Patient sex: M
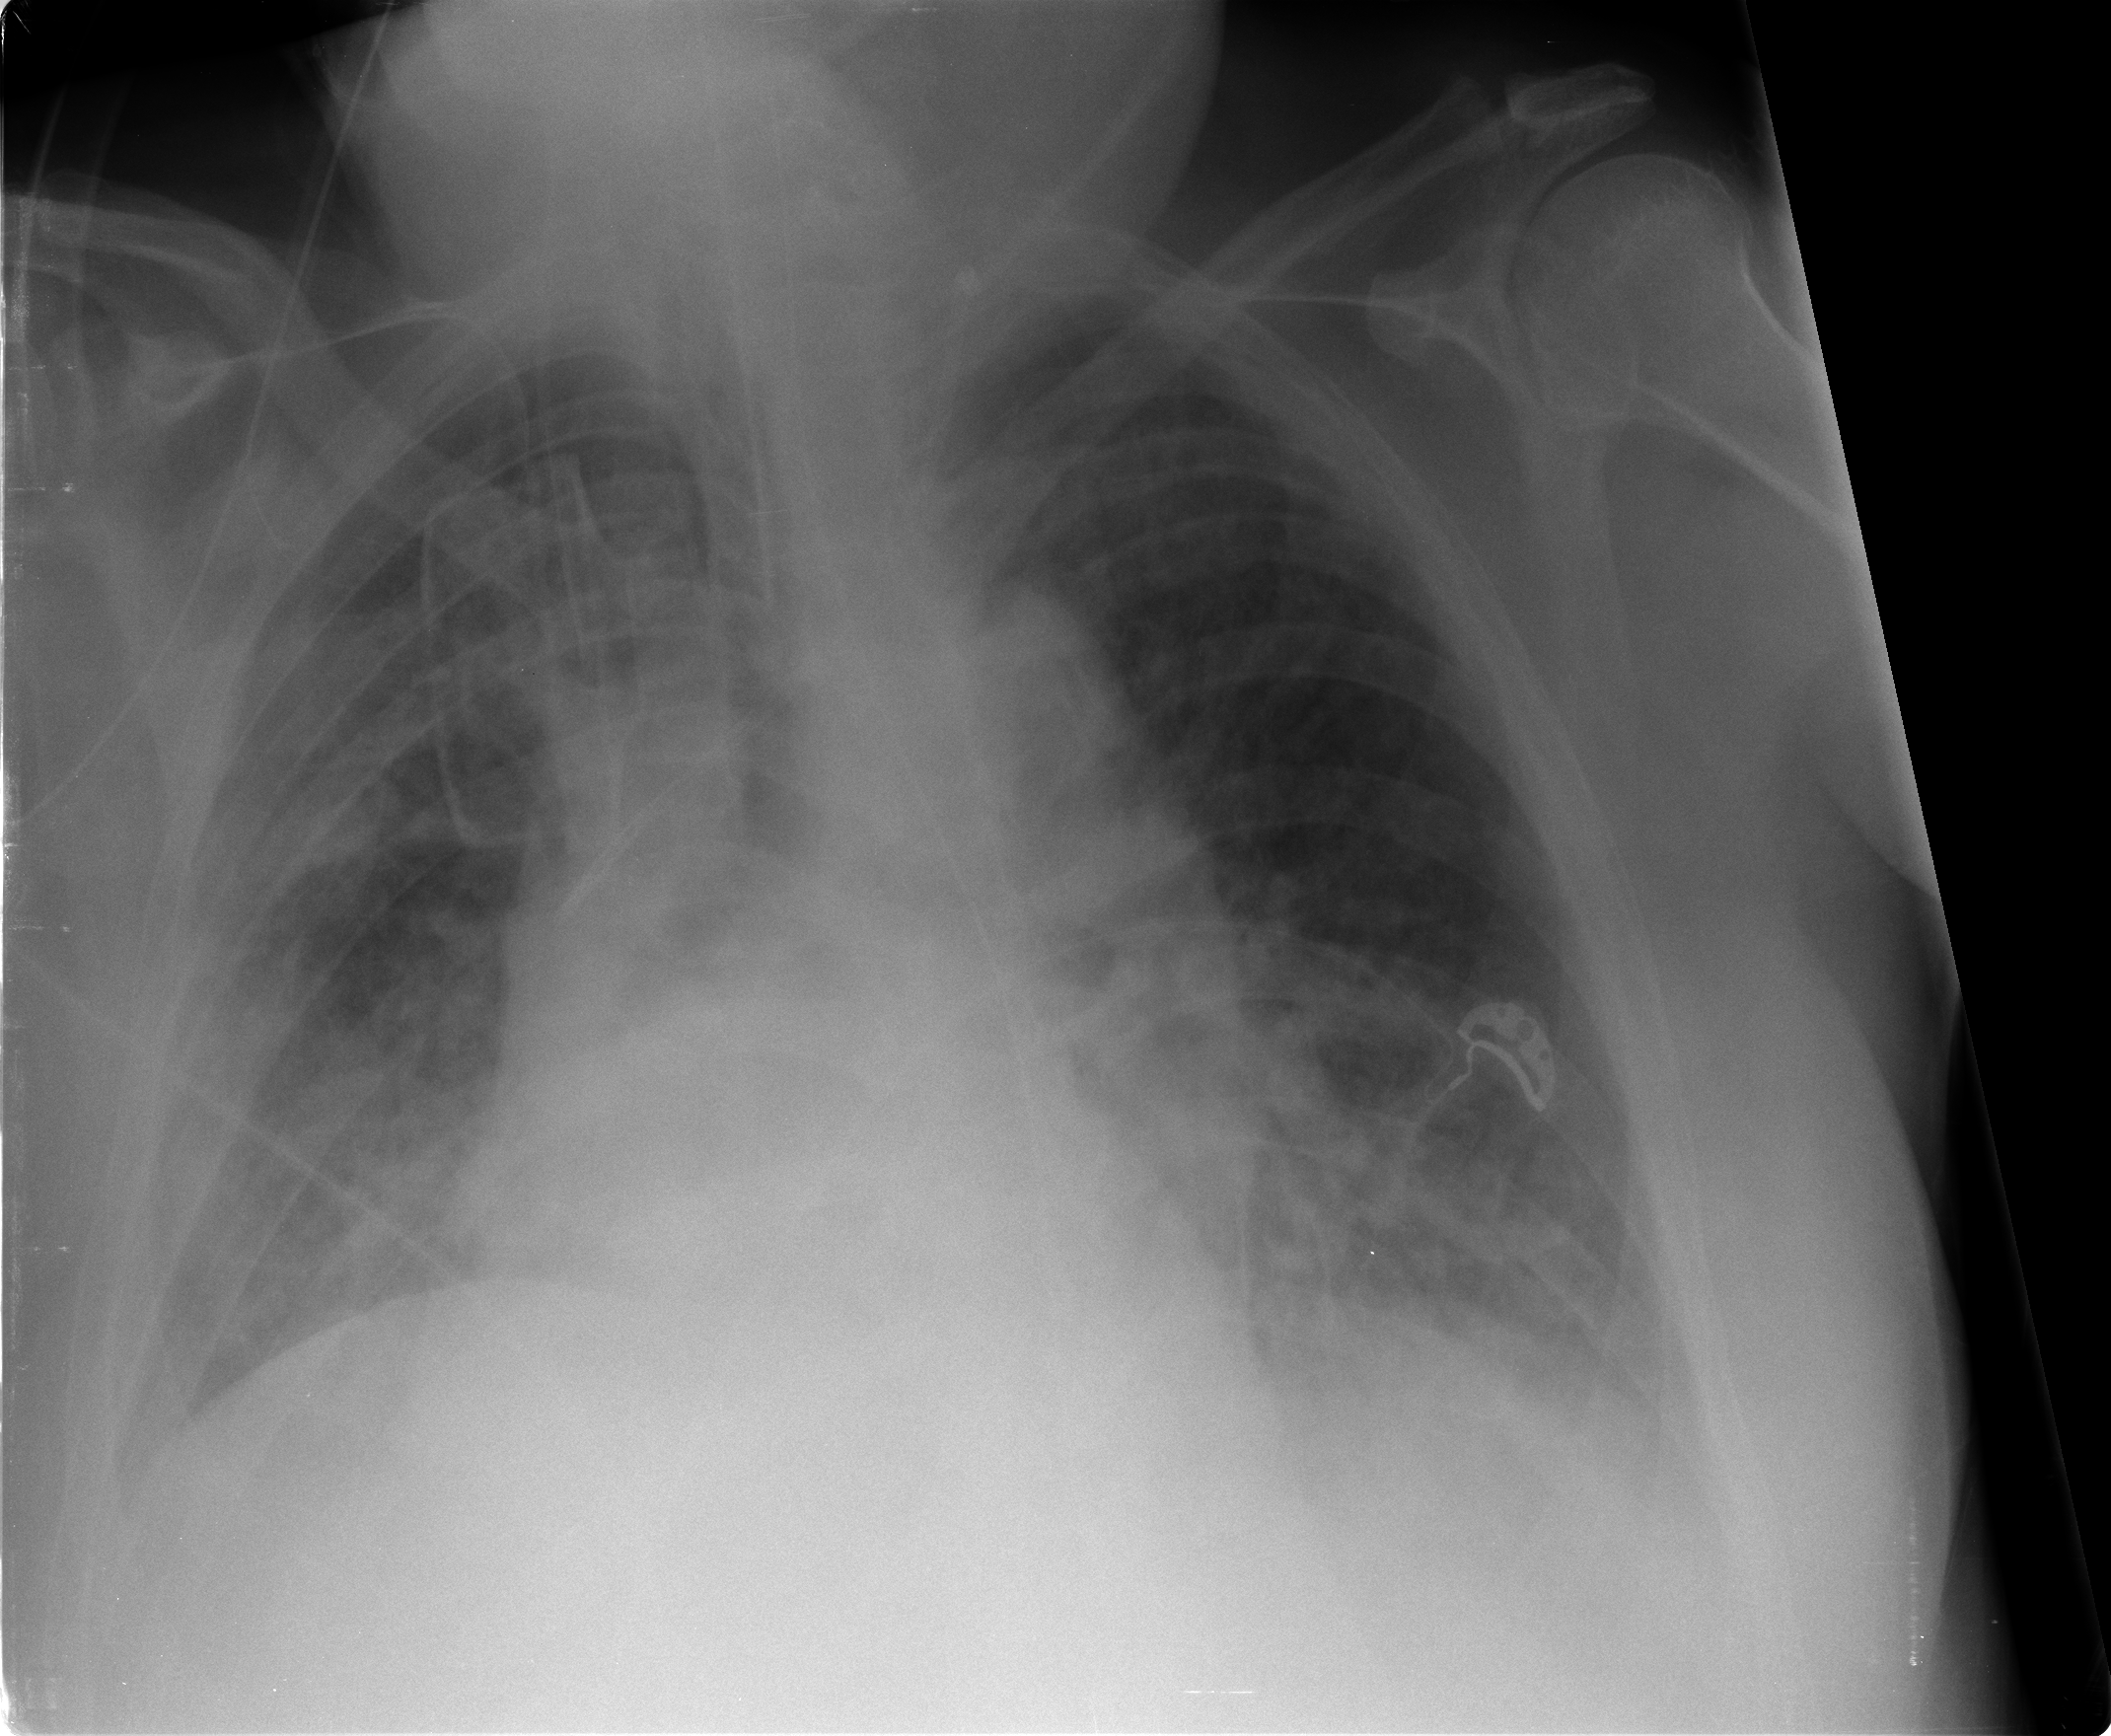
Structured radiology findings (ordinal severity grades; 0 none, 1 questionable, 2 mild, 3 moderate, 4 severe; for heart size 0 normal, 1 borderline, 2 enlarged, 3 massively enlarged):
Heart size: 1
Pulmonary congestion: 2
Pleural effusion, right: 2
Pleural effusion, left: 2
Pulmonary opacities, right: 3
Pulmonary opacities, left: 3
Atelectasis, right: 2
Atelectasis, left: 2